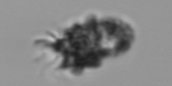
Label: Tintinnopsis